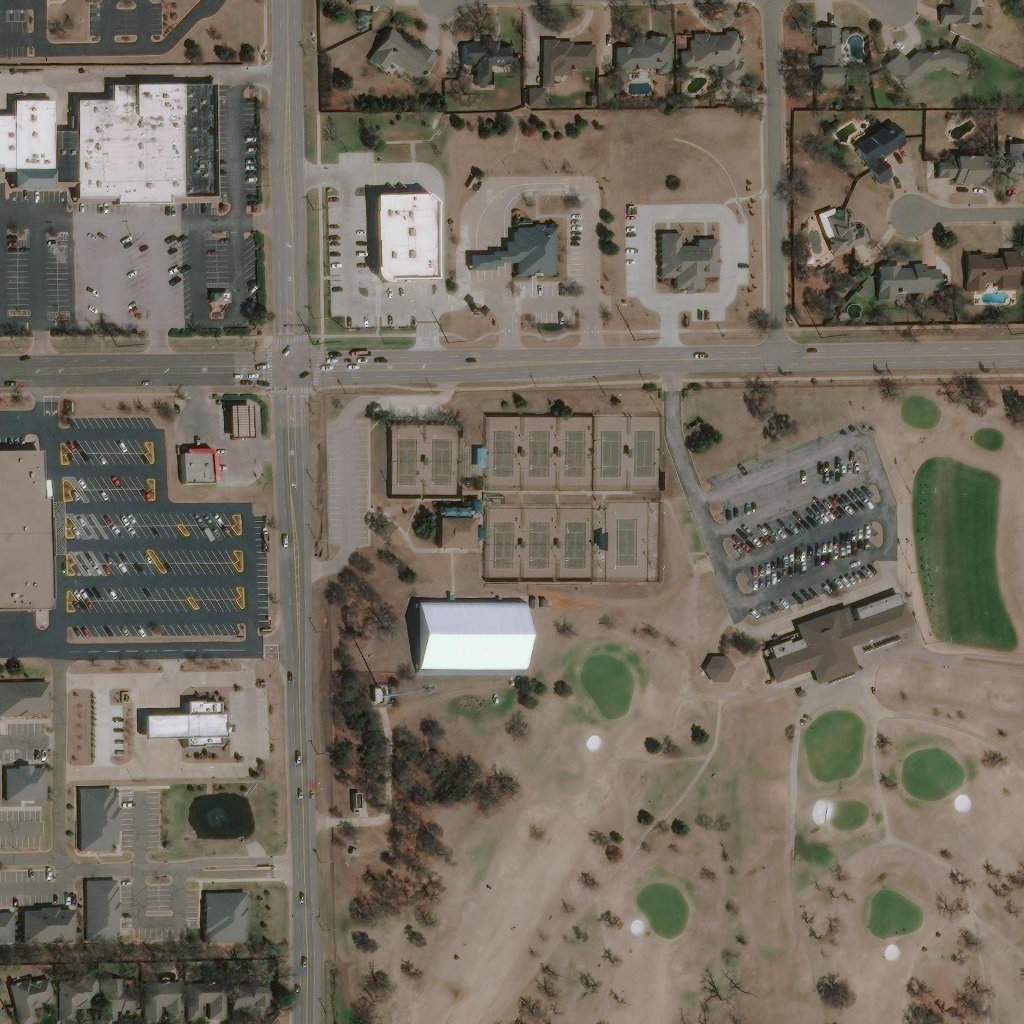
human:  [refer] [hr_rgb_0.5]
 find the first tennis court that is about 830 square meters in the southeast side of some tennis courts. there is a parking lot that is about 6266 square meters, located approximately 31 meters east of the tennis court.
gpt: <box>[[59, 49, 63, 56, 0]]</box>

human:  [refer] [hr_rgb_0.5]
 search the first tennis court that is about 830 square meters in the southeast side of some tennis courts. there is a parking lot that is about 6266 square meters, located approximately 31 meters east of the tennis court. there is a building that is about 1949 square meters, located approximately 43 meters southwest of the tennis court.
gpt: <box>[[59, 49, 63, 56, 0]]</box>

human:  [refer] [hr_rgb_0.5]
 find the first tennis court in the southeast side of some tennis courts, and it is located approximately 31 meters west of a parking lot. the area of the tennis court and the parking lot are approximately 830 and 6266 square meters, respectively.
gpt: <box>[[59, 49, 63, 56, 0]]</box>

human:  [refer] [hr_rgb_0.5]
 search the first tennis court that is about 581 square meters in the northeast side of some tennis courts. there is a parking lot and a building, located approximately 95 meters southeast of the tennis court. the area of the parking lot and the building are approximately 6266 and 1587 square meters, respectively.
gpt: <box>[[61, 40, 64, 47, 0]]</box>